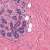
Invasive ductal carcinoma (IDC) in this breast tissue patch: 0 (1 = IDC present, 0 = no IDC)